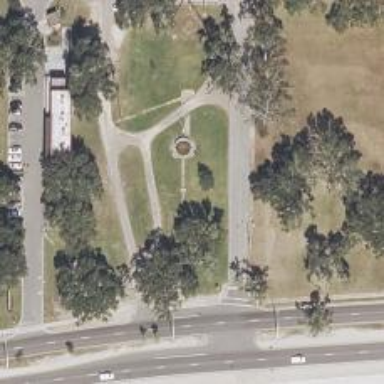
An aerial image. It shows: Memorial site with historic significance.